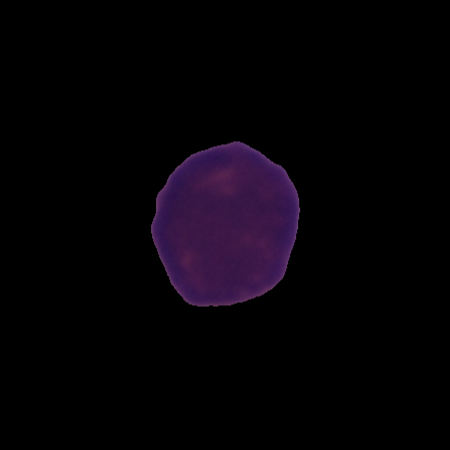
Label: cancer